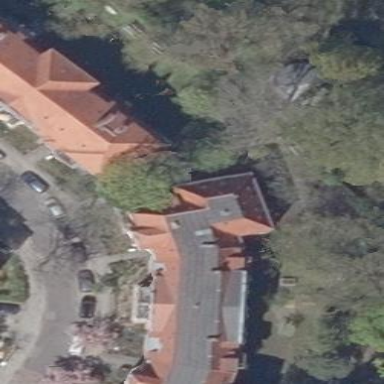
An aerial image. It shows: Residential building with hipped roof made of red roof tiles.